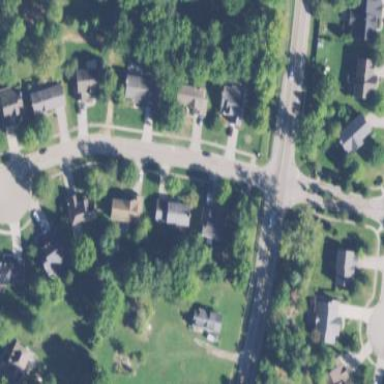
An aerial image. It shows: Sidewalk.